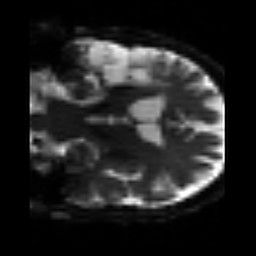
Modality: sbref
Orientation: coronal
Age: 47
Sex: male
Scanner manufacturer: siemens
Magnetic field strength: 3 T
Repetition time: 3.2 s
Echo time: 0.081 s